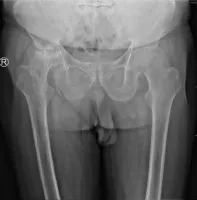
(A) Pelvic radiograph (anteroposterior view) showing an excessive femoral neck-stem angle and fusion of the right femoral head and pelvis. Extensive hyperosteogeny of the right femoral head is observed.
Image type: radiology (x_ray)